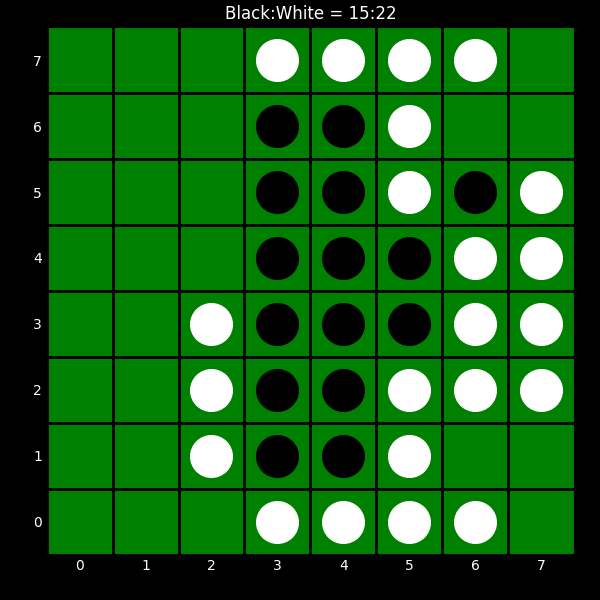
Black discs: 15
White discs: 22